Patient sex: F
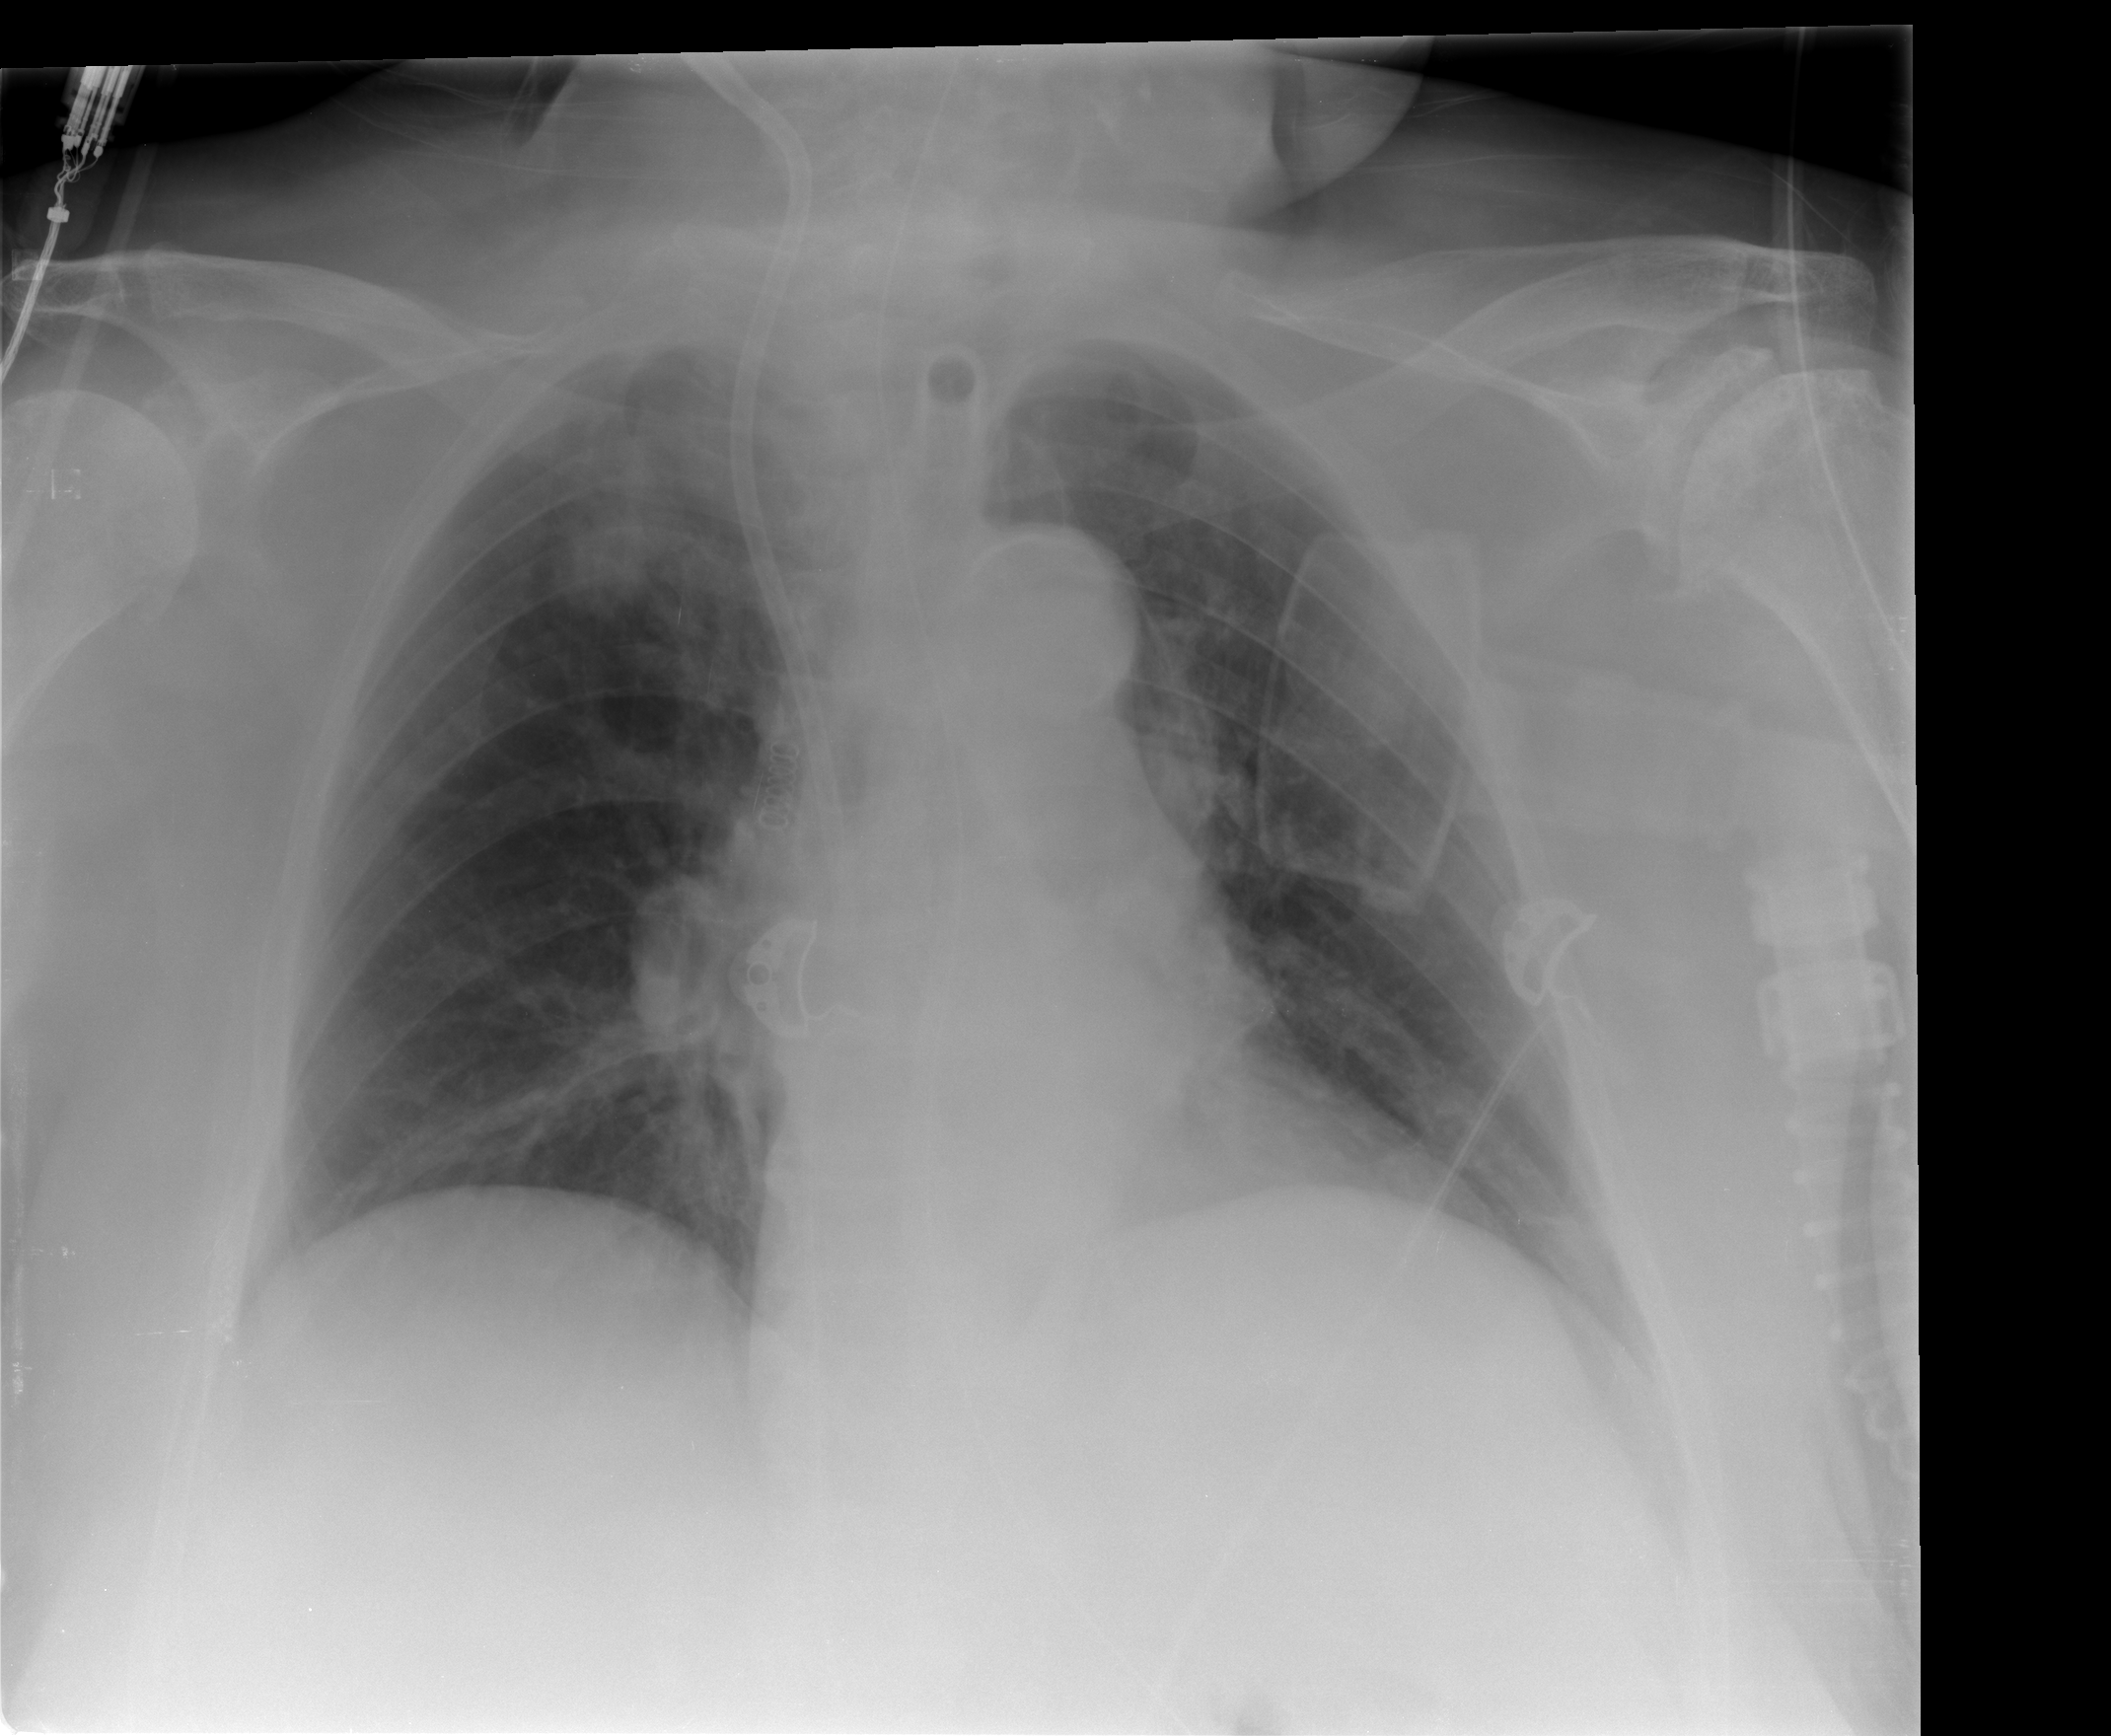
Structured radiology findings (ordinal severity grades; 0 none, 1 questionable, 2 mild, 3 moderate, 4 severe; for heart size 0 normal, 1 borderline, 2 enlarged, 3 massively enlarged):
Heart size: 0
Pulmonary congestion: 1
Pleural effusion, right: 0
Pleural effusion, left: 0
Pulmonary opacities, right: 1
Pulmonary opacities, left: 1
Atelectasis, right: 2
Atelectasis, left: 1